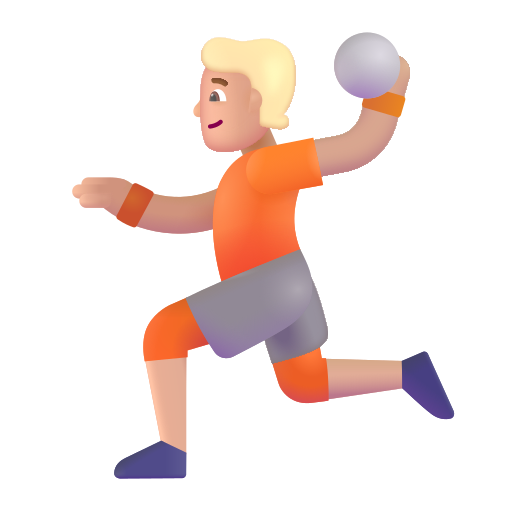
person playing handball color  light